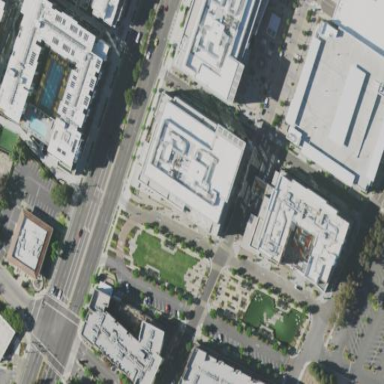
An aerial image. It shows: Office building.